Field crop: tomato
Growth stage: 2
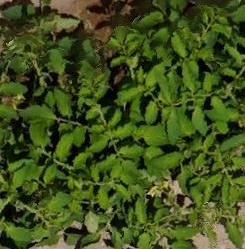
Species: tomato